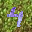
Label: 4